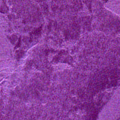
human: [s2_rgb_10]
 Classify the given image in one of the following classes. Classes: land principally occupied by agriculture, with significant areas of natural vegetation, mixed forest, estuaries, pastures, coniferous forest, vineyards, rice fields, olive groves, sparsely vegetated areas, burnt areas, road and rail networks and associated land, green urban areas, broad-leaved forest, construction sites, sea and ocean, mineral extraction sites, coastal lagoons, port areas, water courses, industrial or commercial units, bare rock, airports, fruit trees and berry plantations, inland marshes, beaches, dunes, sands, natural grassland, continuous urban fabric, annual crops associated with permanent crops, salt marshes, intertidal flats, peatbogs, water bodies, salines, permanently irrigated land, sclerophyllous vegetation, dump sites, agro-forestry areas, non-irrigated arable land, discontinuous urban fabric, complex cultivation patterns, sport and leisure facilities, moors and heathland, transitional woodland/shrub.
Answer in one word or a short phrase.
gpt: sea and ocean